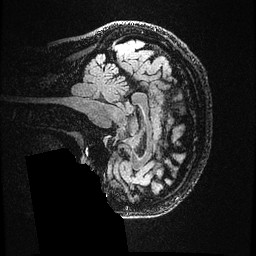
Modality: FLAIR
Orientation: sagittal
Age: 30
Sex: female
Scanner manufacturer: ge
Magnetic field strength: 3 T
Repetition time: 4.802 s
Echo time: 0.1161 s